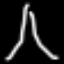
Label: The Eiffel Tower